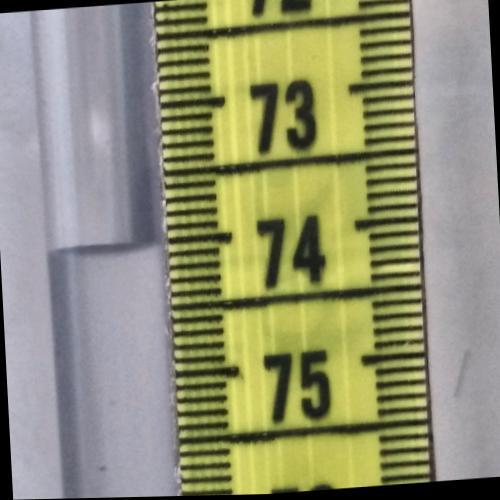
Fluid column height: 74.0 cm